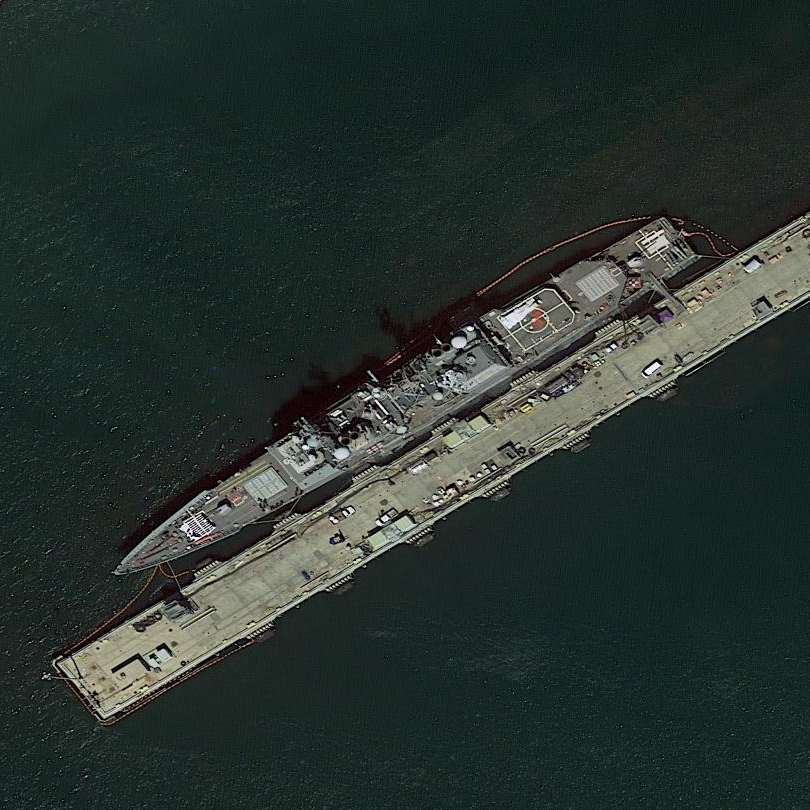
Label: cruiser